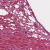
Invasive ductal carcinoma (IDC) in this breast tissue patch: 0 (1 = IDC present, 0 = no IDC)